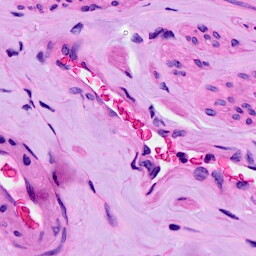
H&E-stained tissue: Ovarian